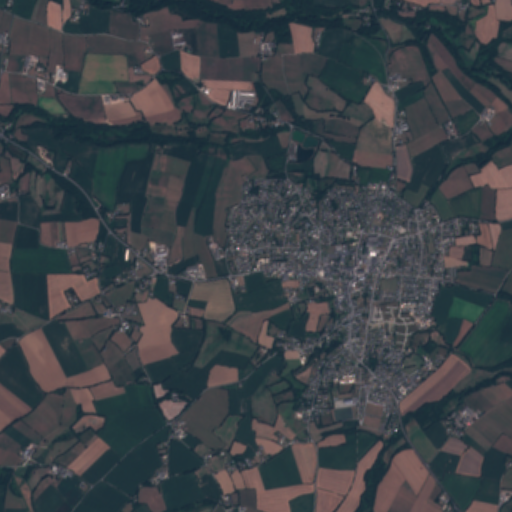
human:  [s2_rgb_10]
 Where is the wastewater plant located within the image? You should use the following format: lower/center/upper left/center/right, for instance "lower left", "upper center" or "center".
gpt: The wastewater plant is located in the upper center of the image.
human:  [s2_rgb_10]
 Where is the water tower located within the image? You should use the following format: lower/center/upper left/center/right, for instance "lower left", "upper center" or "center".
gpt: The water tower is located in the center right of the image.
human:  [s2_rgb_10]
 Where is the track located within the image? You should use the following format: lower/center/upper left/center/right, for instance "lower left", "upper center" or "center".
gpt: There is no track in the image.